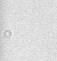
Label: camera_spot